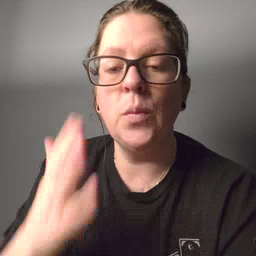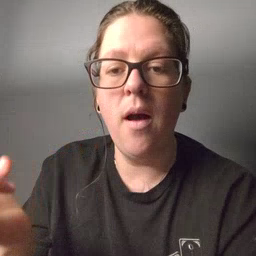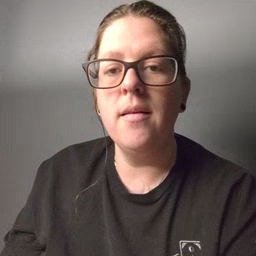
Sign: why